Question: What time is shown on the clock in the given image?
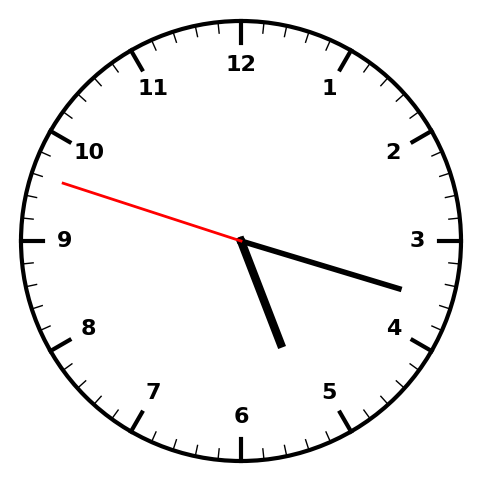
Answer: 05:17:48